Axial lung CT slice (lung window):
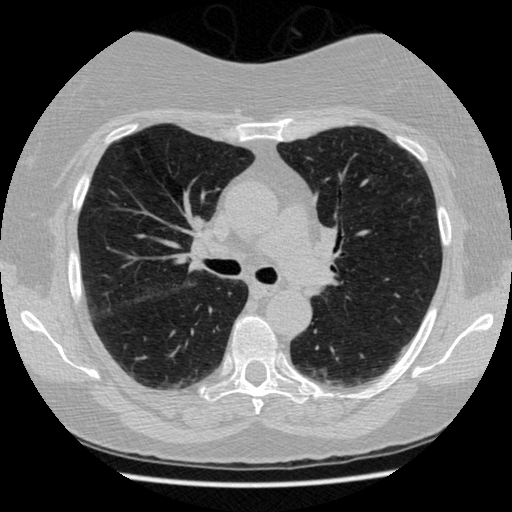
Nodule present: no